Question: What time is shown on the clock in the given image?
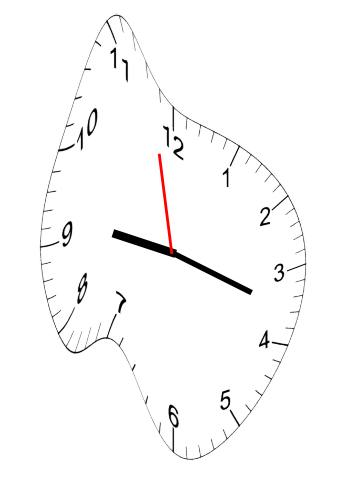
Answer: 09:17:58